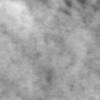
Label: no_change